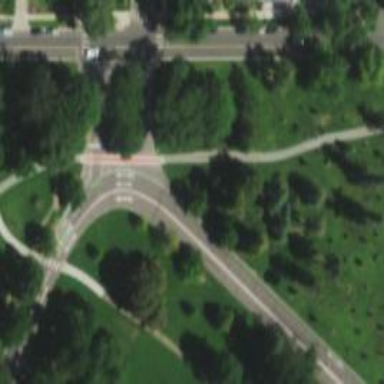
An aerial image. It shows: Marked road crossing.